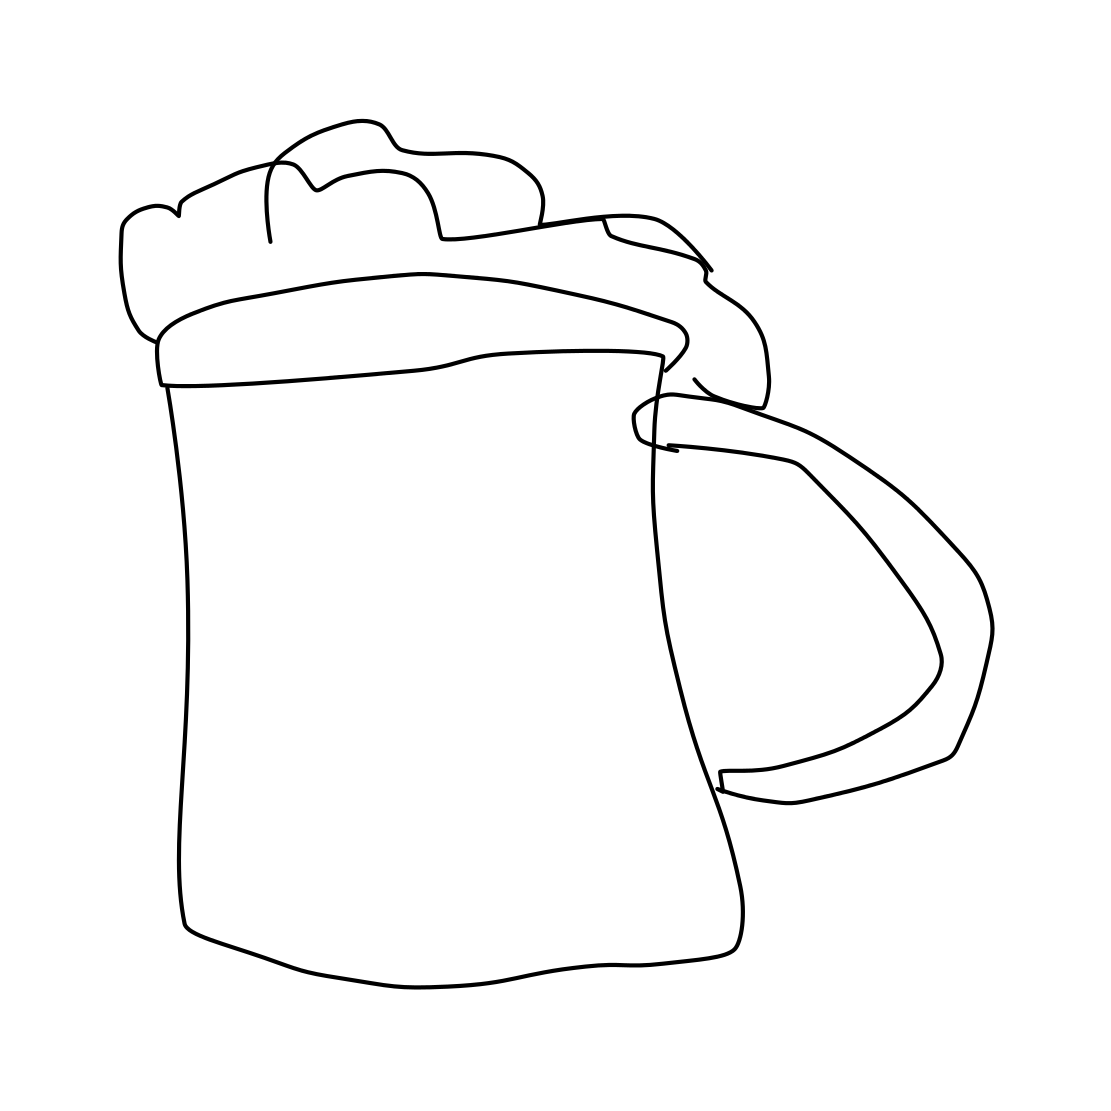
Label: beer-mug